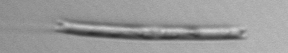
Label: Eucampia_morphytype1